Очень короткий магнит $A$ массой $m$ подвешен на нити длиной $l= 1~ м$ в горизонтальном положении. Другой такой же магнит $B$ медленно подносят к магниту $A$ таким образом, что оси магнитов всегда находятся на одном и том же горизонтальном уровне (см. рис). Когда расстояние $d$ между магнитами равно $4 ~см$, а магнит $A$ сместился по горизонтали на расстояние $s = 1~ см$, он самостоятельно начинает двигаться в сторону магнита $B$.
Зависимость силы взаимодействия между магнитами от расстояния определяется выражением $F_м(x)=\pm K/x^n$, причём знак зависит от относительной ориентации полюсов магнитов. Используя данные задачи, найдите значение показателя степени $n$.
Магнит $B$ помещают на дно стеклянной трубки, расположенной вертикально и запаянной снизу. Сверху в трубку медленно опускают магнит $A$ в такой ориентации, что магниты отталкиваются друг от друга. Внутренний диаметр трубки чуть больше поперечных размеров магнитов и не позволяет им изменять свои ориентации. Найдите расстояние между магнитами в положении равновесия.
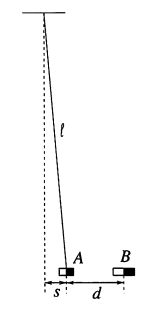
Зависимость силы взаимодействия между магнитами от расстояния определяется выражением $F_м(x)=\pm K/x^n$, причём знак зависит от относительной ориентации полюсов магнитов. Используя данные задачи, найдите значение показателя степени $n$.
Ответ: $$ n=\frac{d}{s}=4 \text { и } K=\frac{m g d^{4} s}{l} $$

Магнит $B$ помещают на дно стеклянной трубки, расположенной вертикально и запаянной снизу. Сверху в трубку медленно опускают магнит $A$ в такой ориентации, что магниты отталкиваются друг от друга. Внутренний диаметр трубки чуть больше поперечных размеров магнитов и не позволяет им изменять свои ориентации. Найдите расстояние между магнитами в положении равновесия.
Ответ: $$ h=\left(\frac{K}{m g}\right)^{1 / 4}=d\left(\frac{s}{l}\right)^{1 / 4}=4\left(\frac{1}{100}\right)^{1 / 4}~см \approx 1.3~см $$
Темы:
T, ★, Механика, Динамика, 200 задач, Магнит